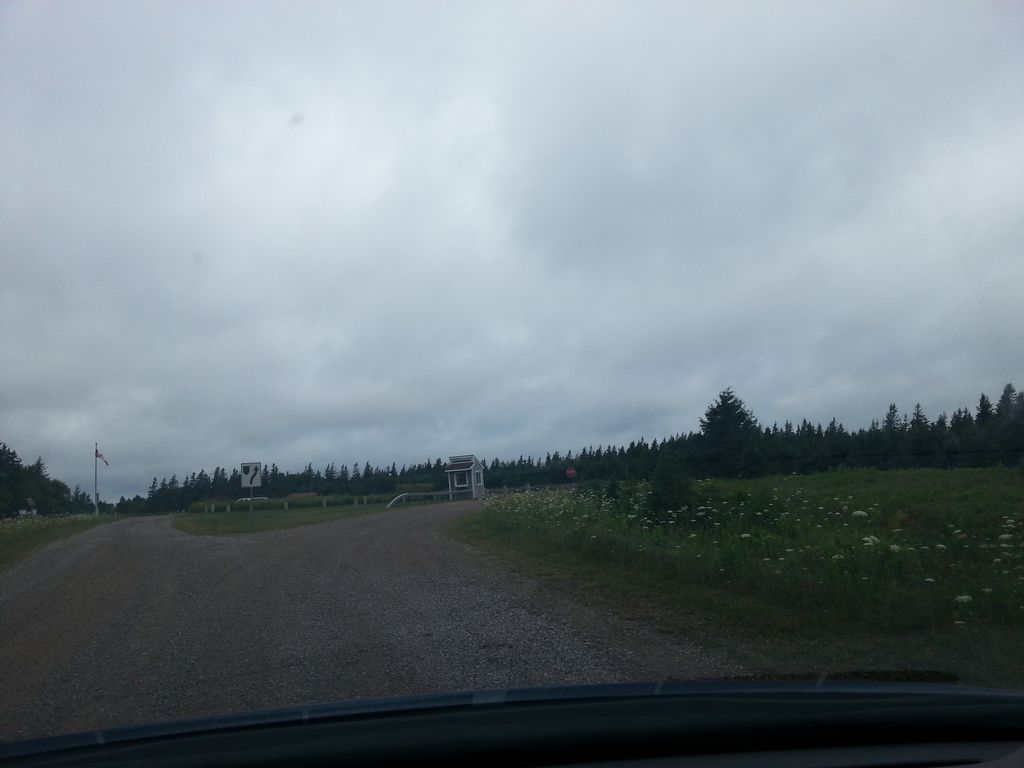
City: charlottetown